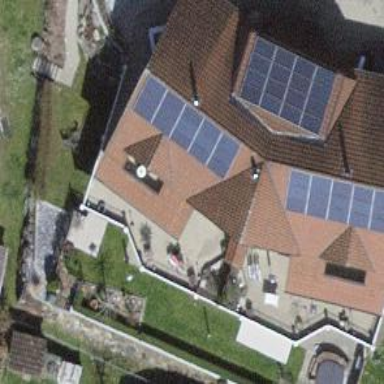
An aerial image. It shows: Solar power generator utilizing photovoltaic technology with solar photovoltaic panels.